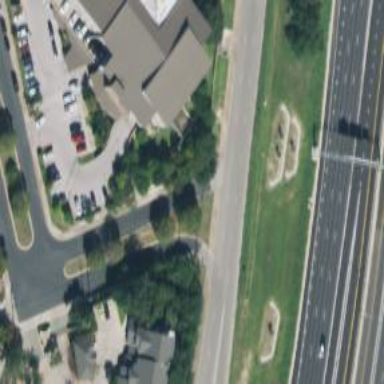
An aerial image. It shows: Secondary road with asphalt surface and frontage road.